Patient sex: M
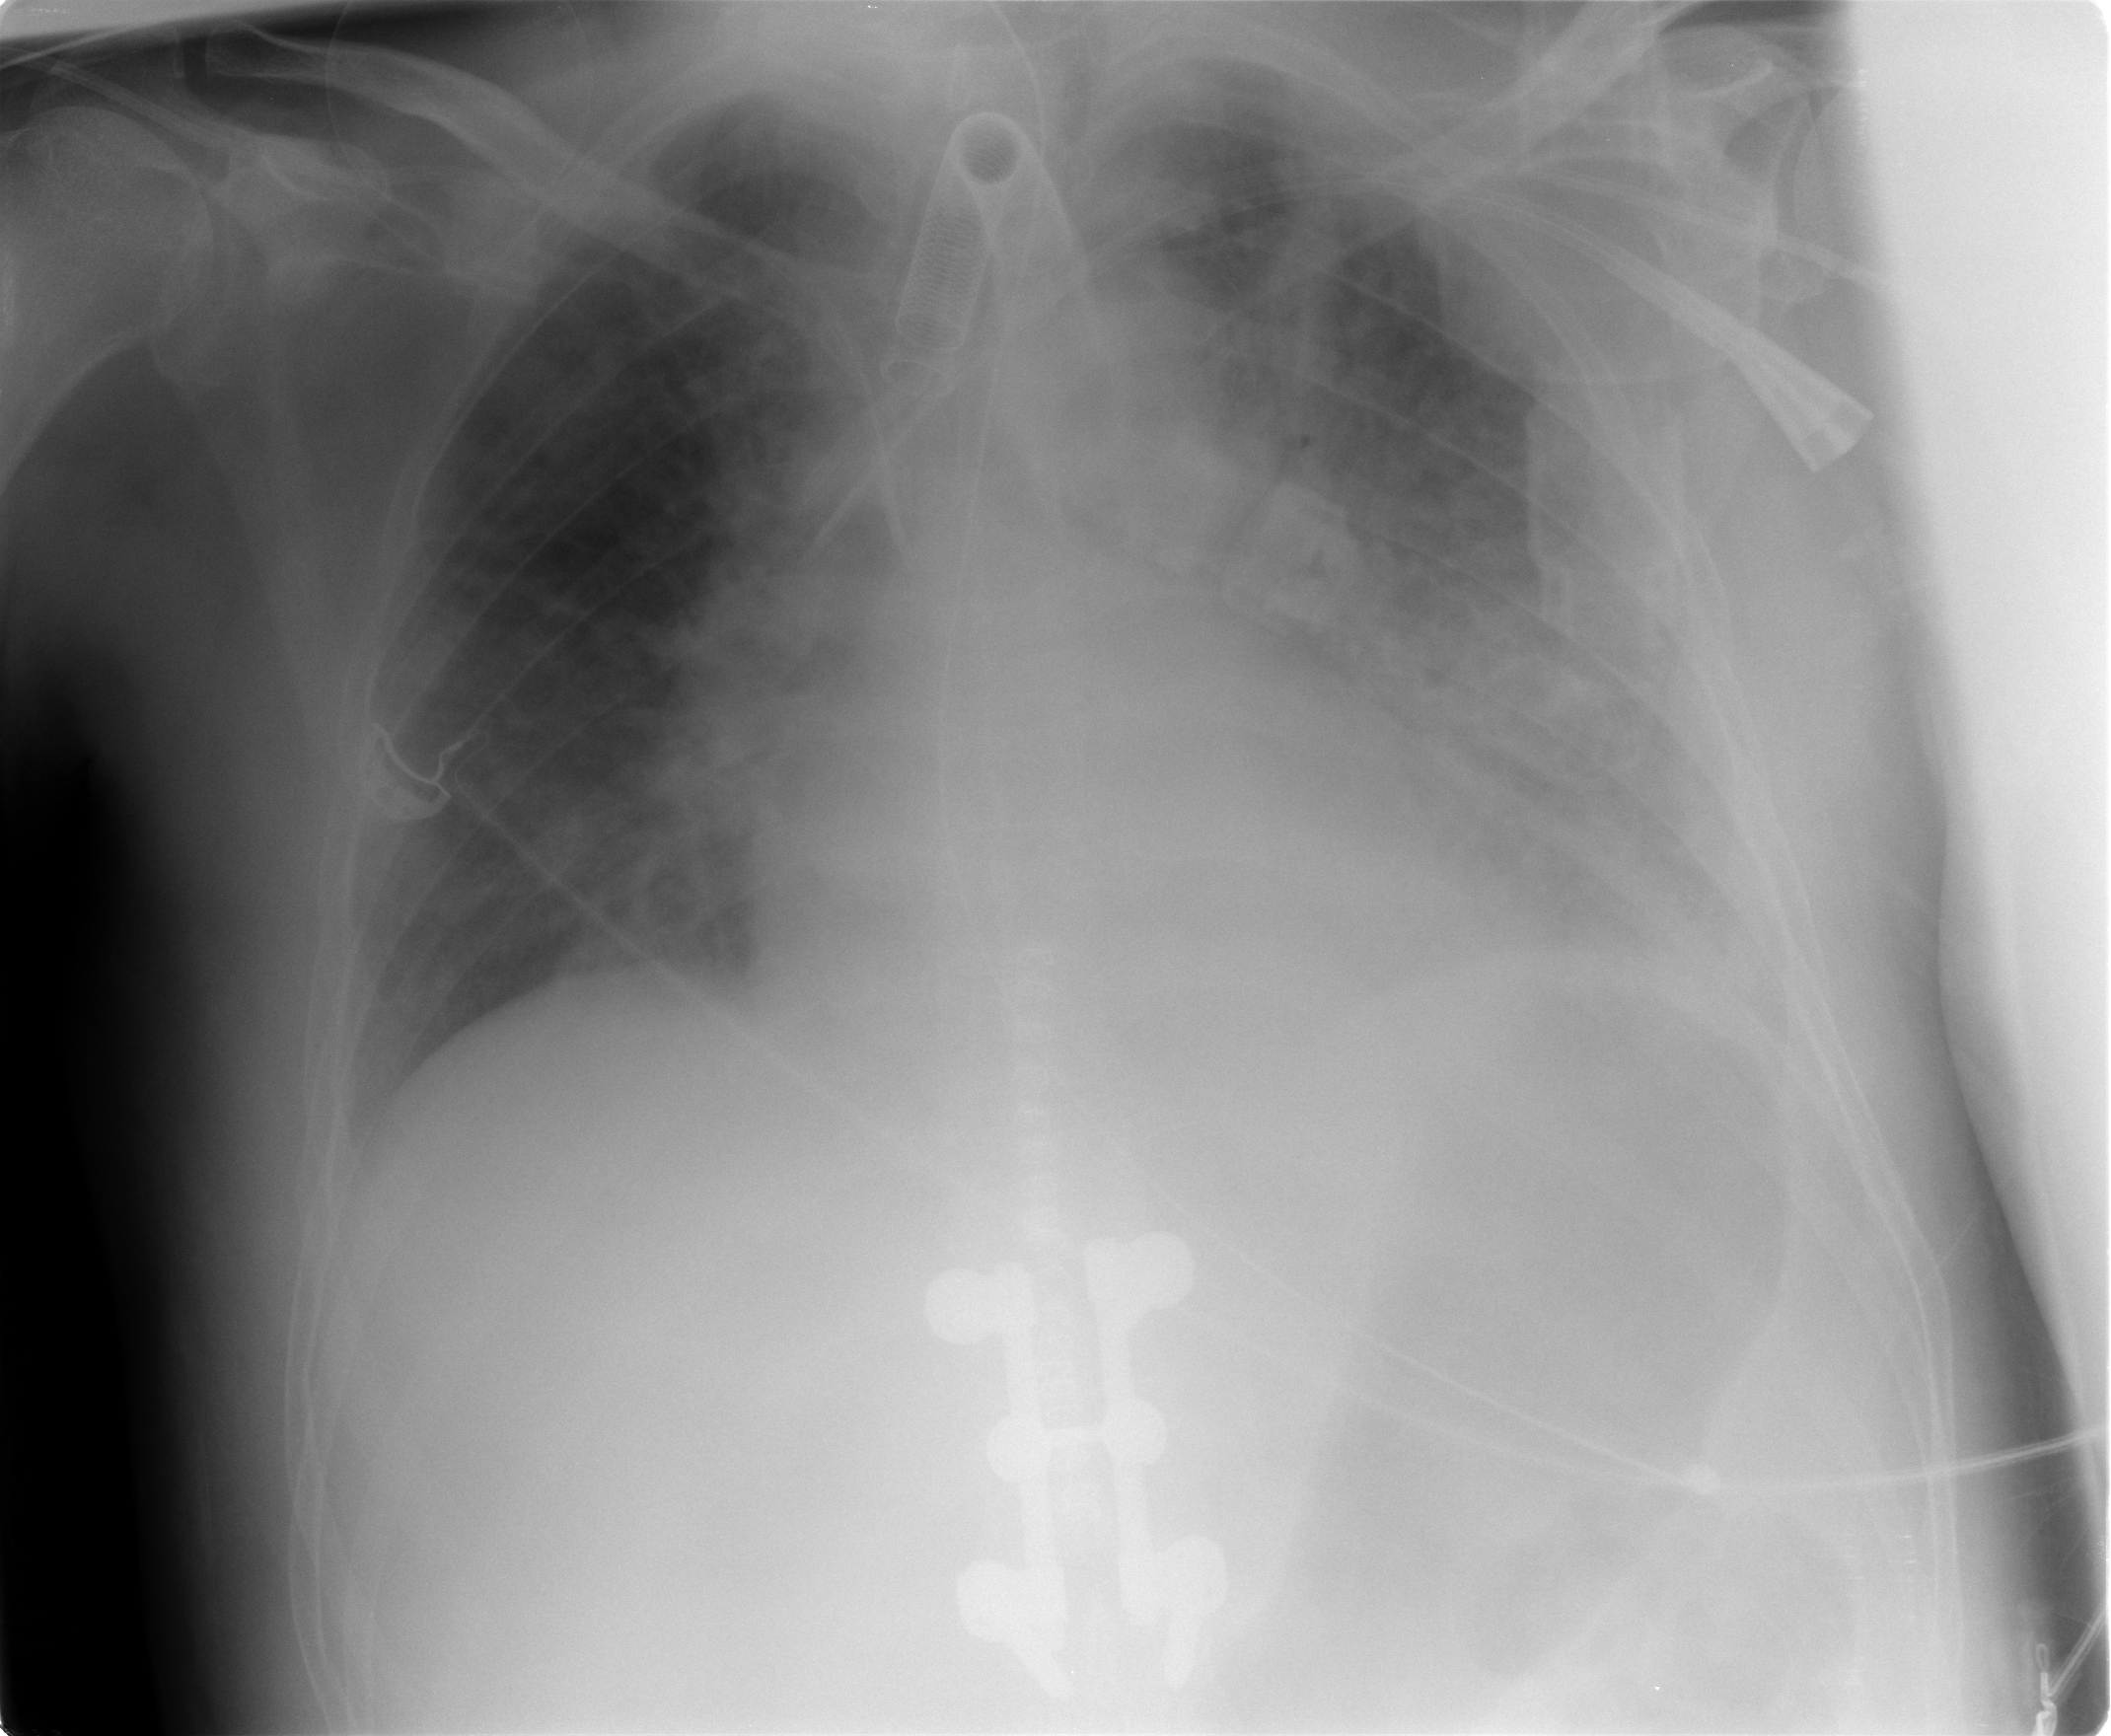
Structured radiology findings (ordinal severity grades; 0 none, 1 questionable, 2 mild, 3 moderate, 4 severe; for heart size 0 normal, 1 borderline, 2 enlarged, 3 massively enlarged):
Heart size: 0
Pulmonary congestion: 3
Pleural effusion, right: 2
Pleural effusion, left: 3
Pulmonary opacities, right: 0
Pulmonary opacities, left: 2
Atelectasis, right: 2
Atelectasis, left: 2